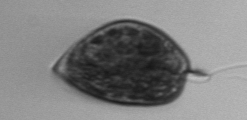
Label: Prorocentrum_micans